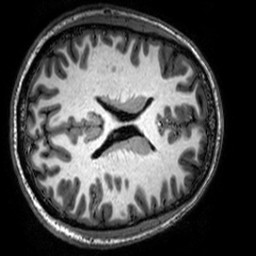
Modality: T1w
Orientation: axial